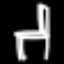
Label: chair